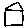
Label: house